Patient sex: M
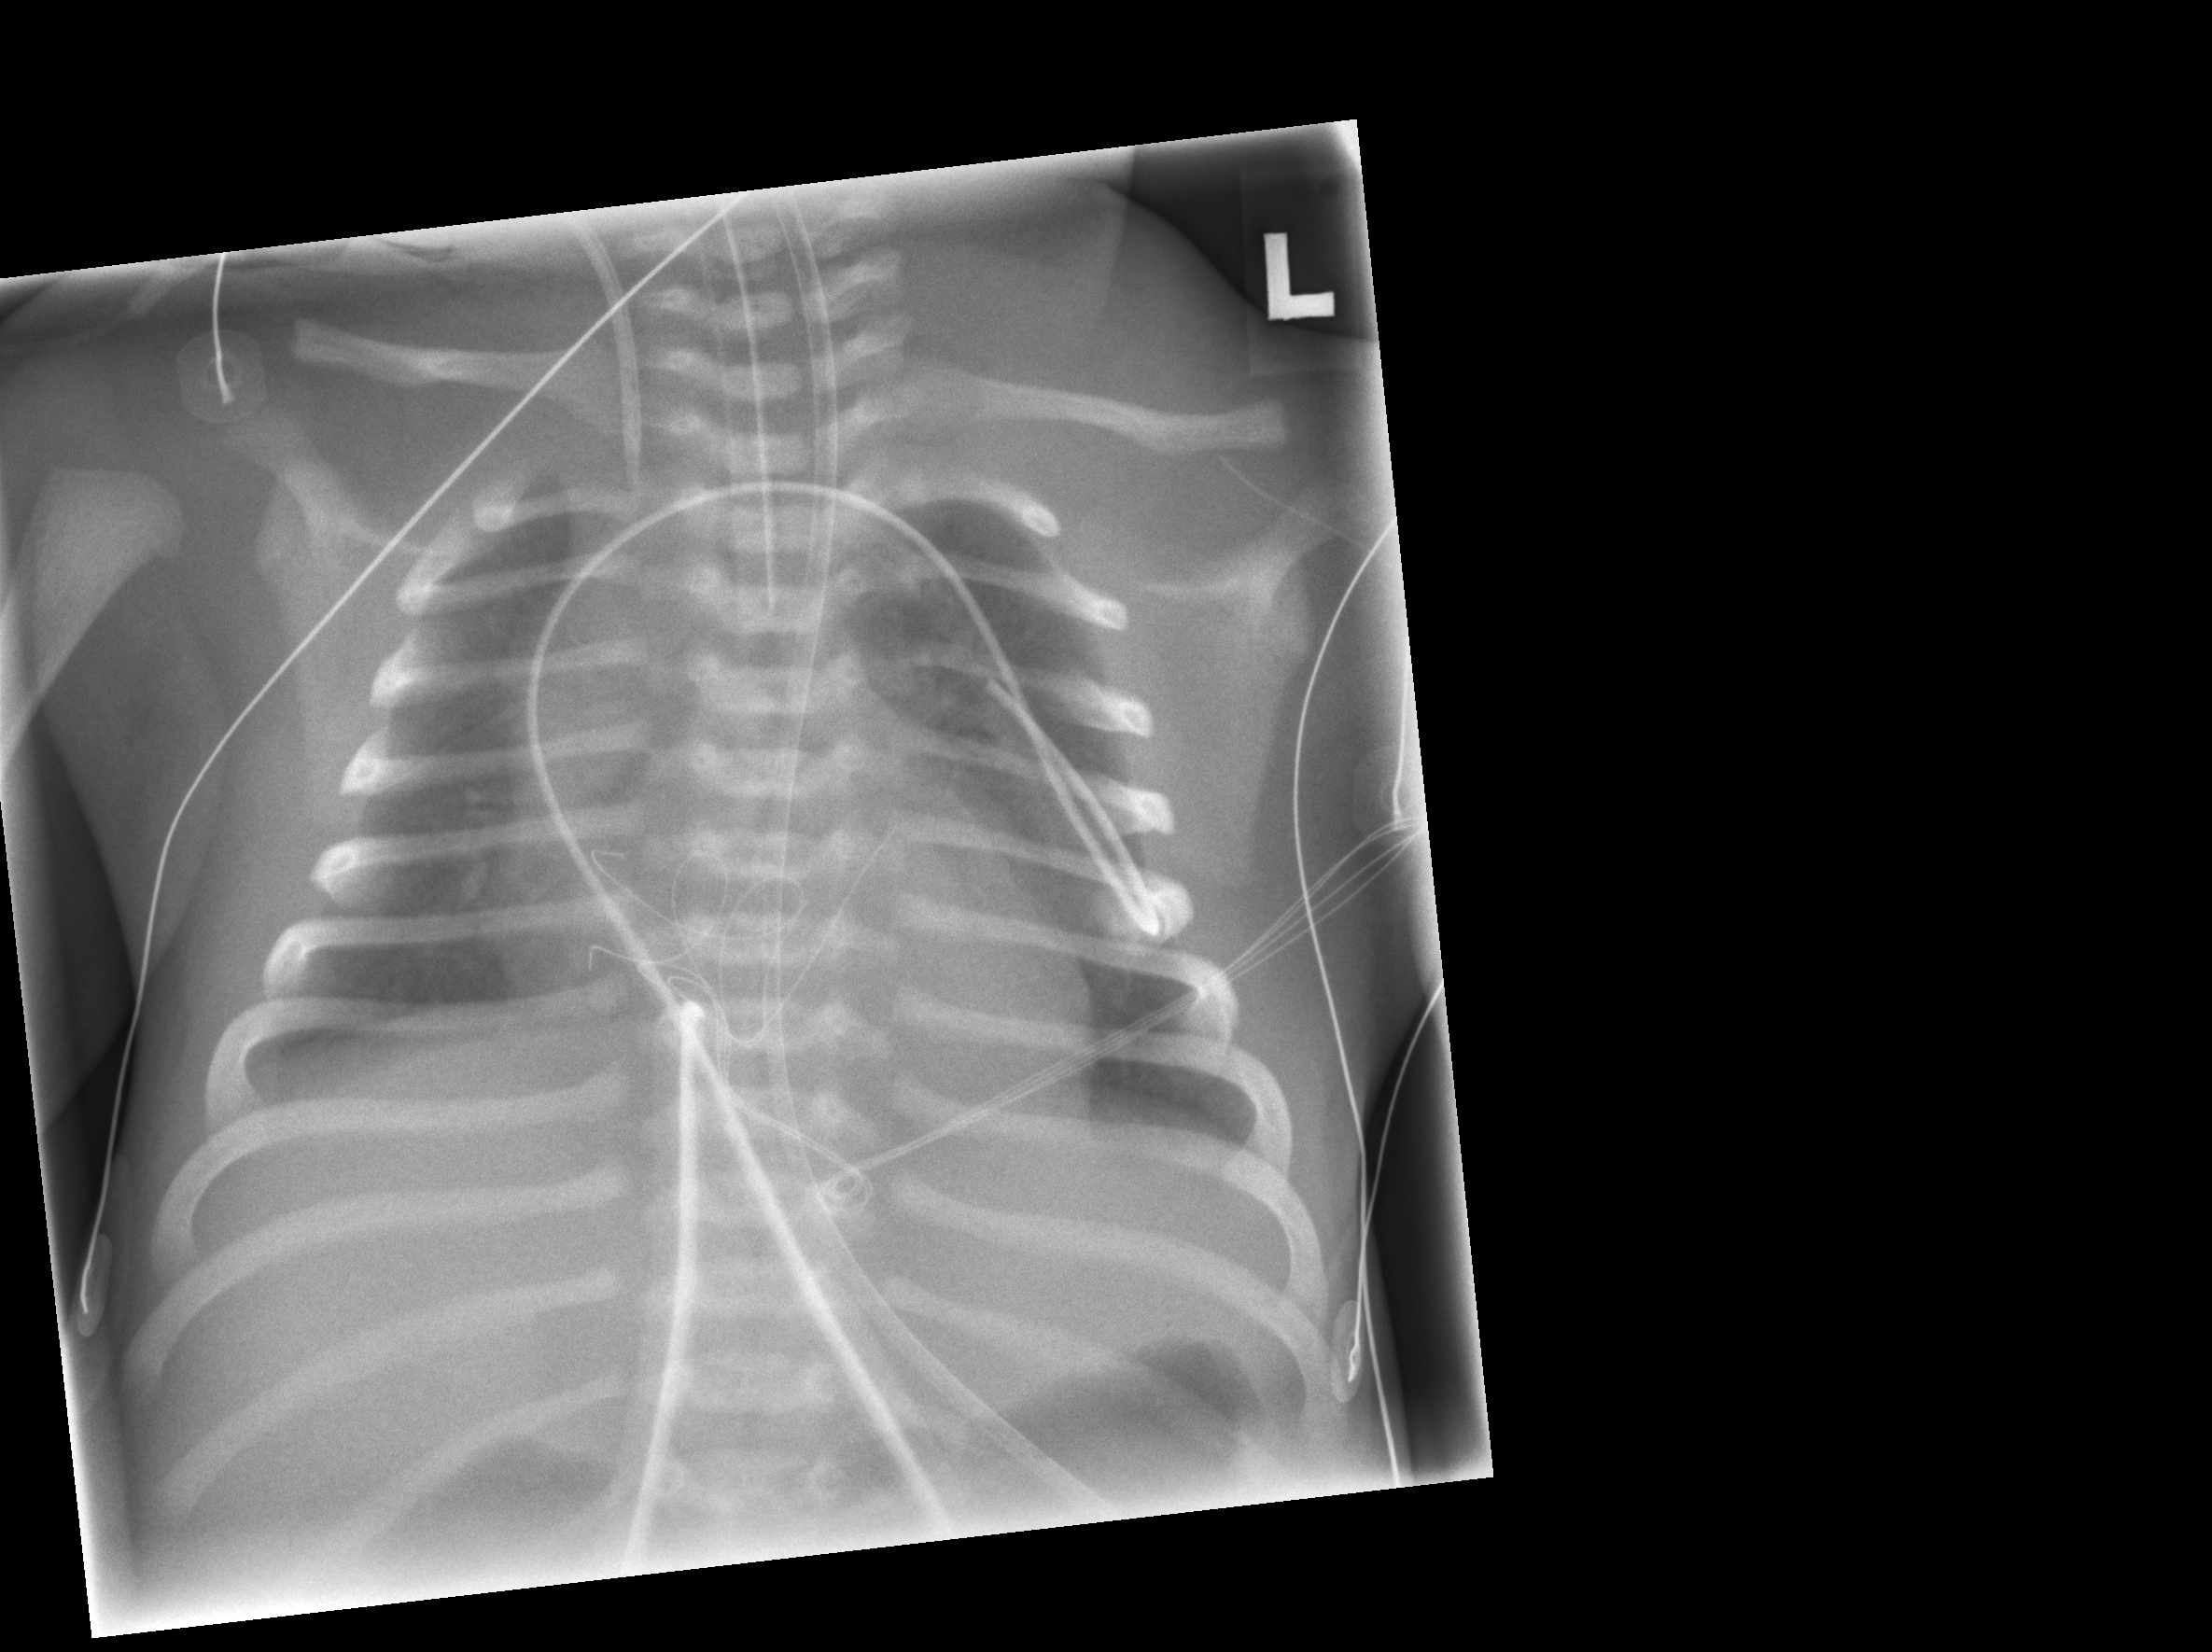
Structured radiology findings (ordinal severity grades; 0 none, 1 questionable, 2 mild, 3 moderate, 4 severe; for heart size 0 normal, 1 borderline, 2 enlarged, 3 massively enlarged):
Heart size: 0
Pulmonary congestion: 1
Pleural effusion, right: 0
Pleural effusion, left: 0
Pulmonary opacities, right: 0
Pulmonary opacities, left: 0
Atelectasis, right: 0
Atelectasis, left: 0